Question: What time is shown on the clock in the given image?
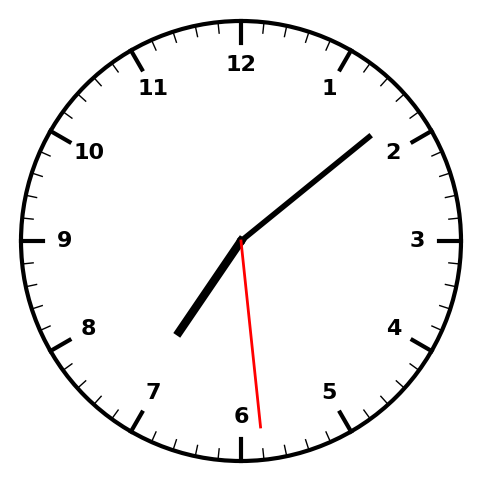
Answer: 07:08:29